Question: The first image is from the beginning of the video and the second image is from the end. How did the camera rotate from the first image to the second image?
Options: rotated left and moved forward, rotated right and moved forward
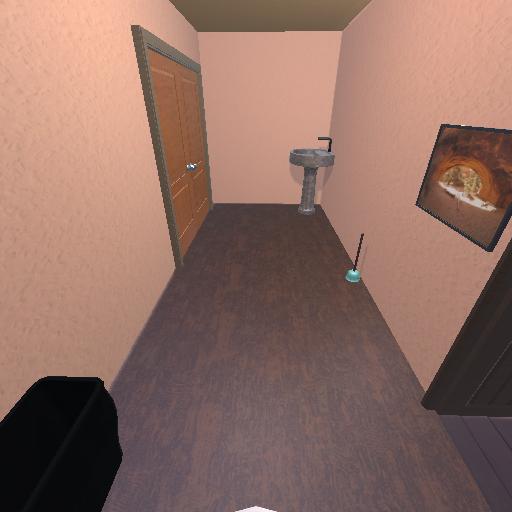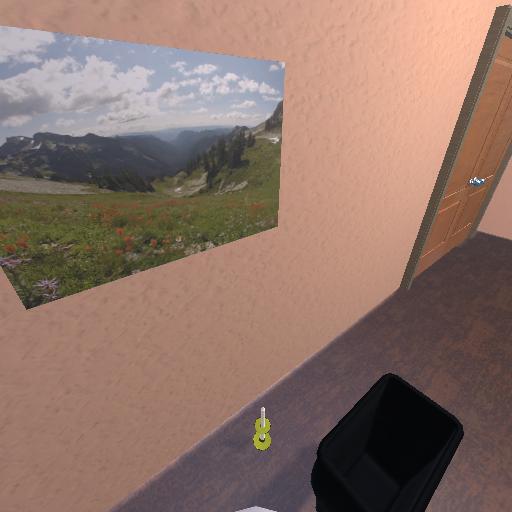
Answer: rotated left and moved forward